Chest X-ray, AP view. Patient: 77 years old, sex M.
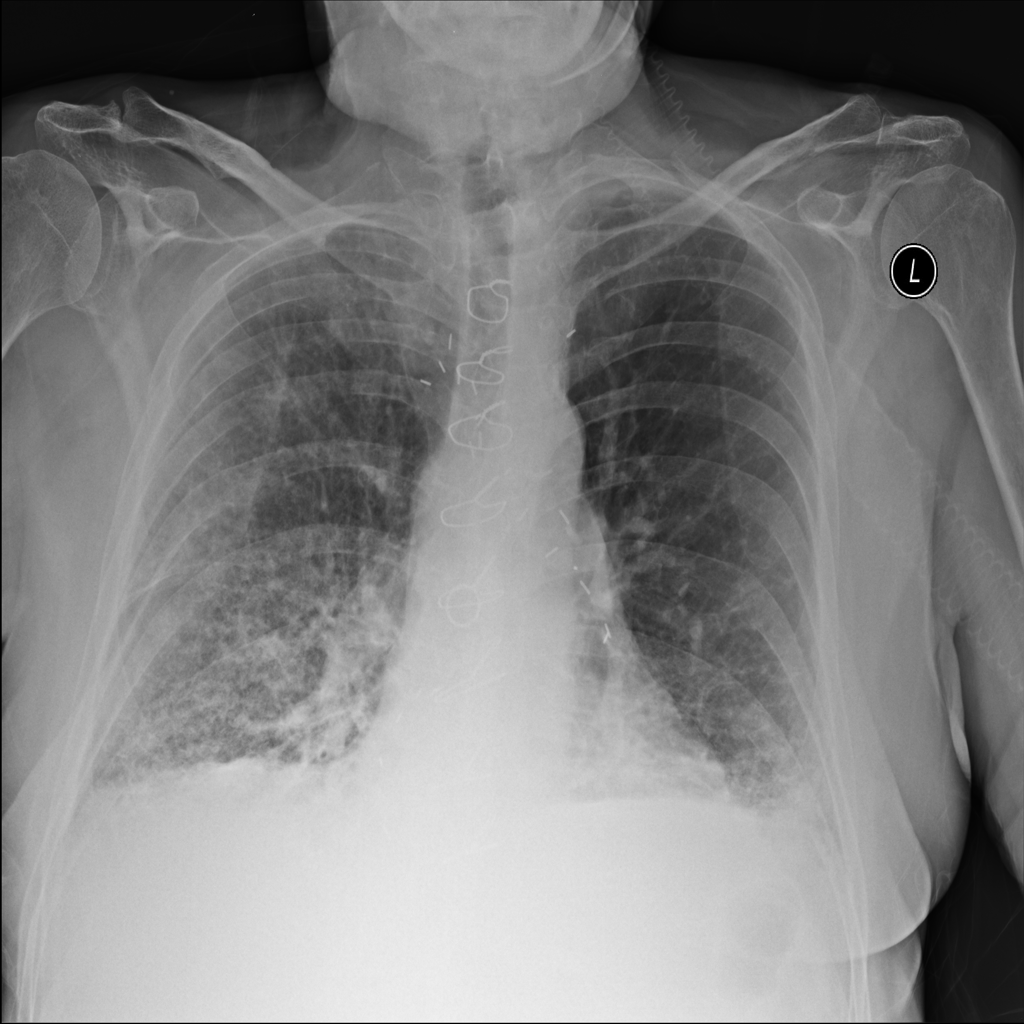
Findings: No Finding